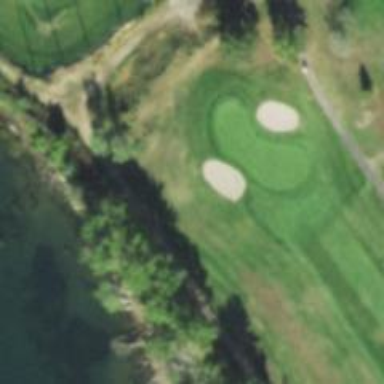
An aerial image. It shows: Golf hole.